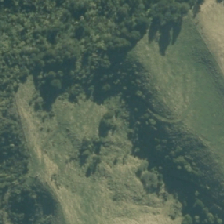
Land cover: high_producing_grassland